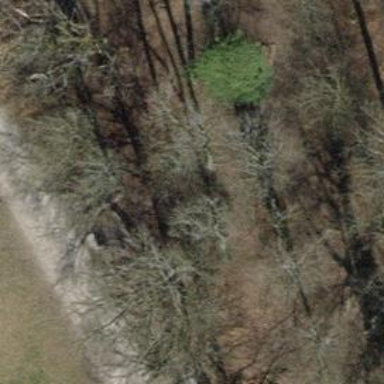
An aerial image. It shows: Brown bench.